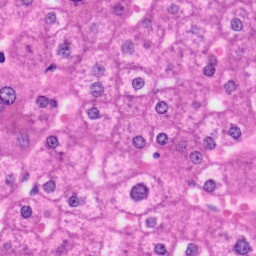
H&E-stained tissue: Liver